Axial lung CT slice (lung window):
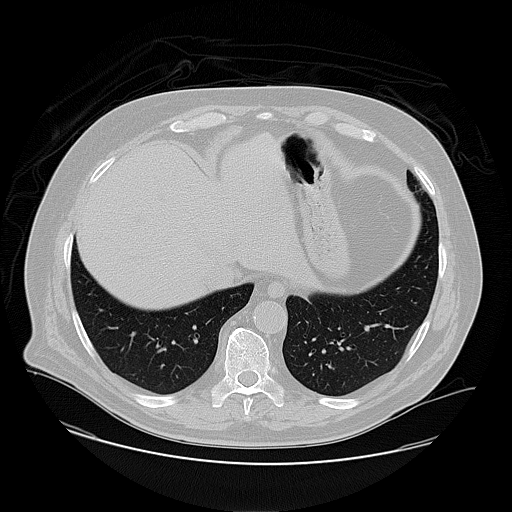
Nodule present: no